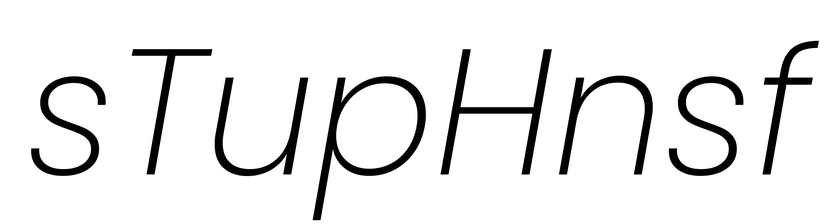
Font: Poppins-ExtraLightItalic